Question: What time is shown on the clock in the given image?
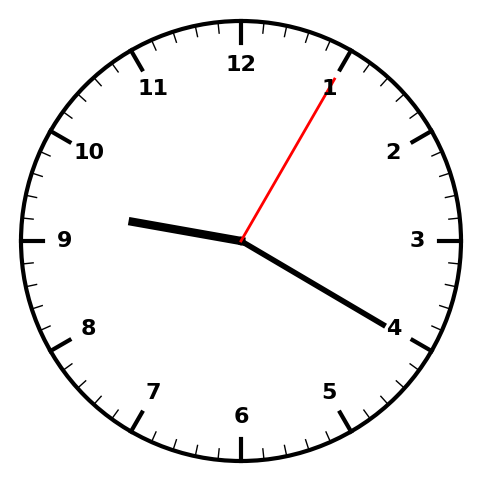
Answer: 09:20:05